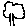
Label: tree